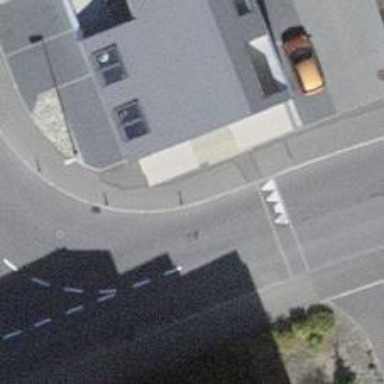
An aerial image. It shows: Sidewalk along the footway.